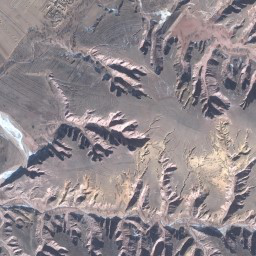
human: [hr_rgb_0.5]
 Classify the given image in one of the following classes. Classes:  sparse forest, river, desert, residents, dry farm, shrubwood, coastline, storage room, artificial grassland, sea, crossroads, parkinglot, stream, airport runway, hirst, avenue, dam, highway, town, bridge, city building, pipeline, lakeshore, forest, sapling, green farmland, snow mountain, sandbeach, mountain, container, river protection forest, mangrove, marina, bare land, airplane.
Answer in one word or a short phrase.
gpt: mountain